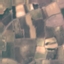
Label: PermanentCrop